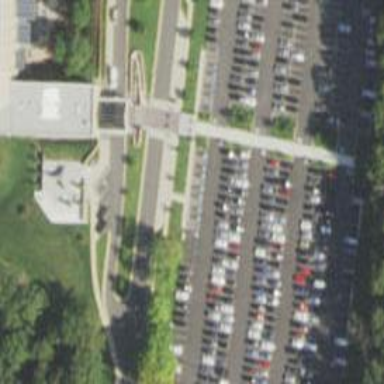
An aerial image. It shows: Parking space is available.